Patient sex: F
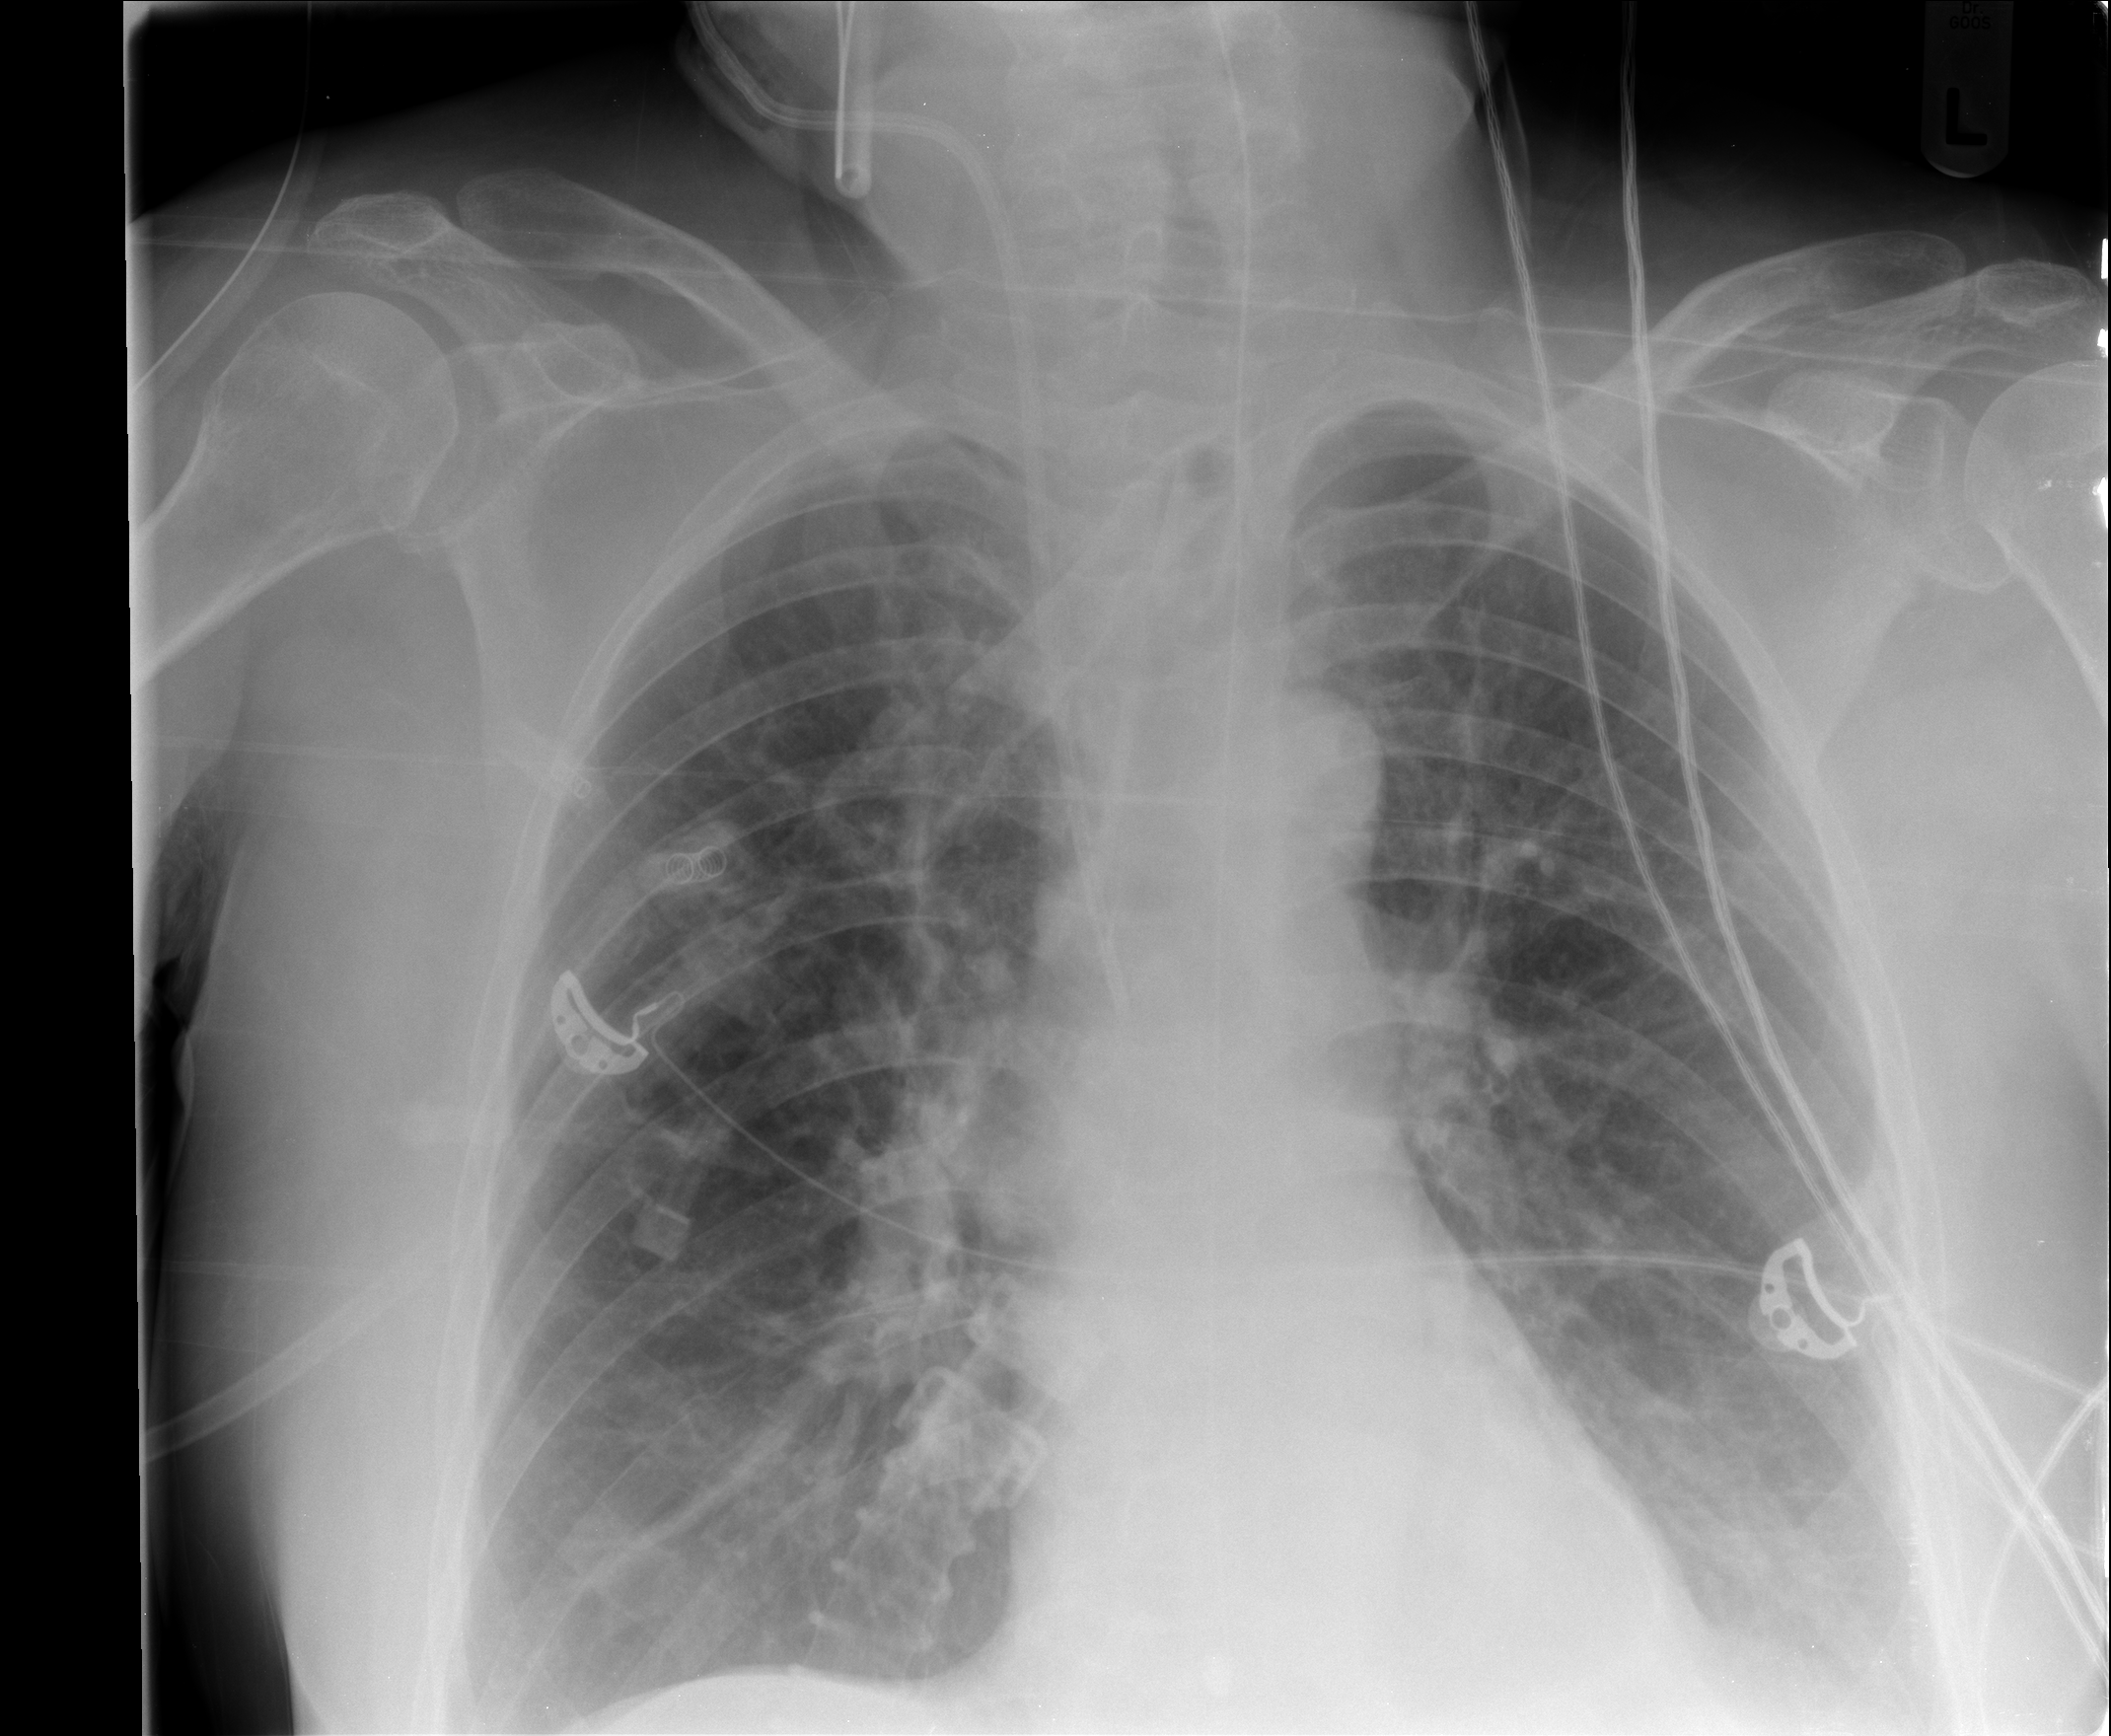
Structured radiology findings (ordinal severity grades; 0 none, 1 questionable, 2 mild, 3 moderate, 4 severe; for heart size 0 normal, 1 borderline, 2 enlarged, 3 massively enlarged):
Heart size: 0
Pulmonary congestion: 1
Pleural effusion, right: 0
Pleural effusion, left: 2
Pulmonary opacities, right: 1
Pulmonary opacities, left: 1
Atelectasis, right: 0
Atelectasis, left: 1